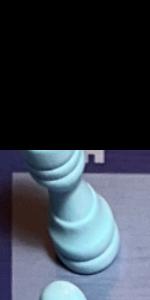
Label: Rook_White